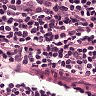
Metastatic tissue present: no